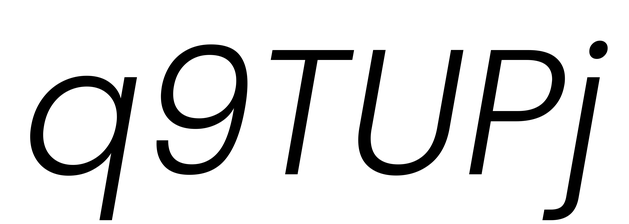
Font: Poppins-LightItalic